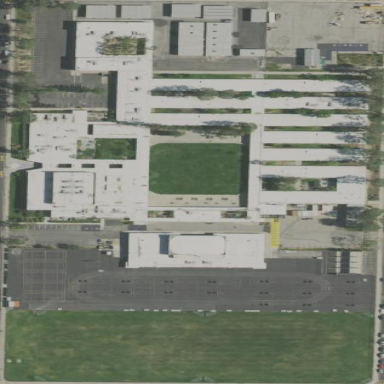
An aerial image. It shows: School.